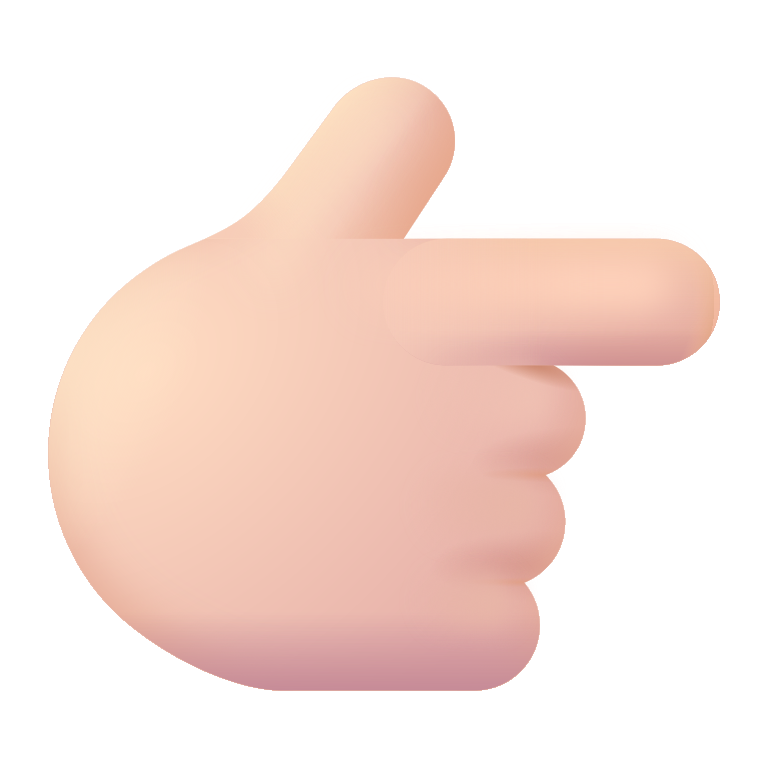
backhand index pointing right color light